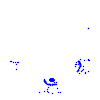
Particle: electron